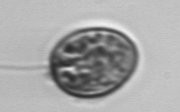
Label: Prorocentrum